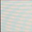
Piece: xx